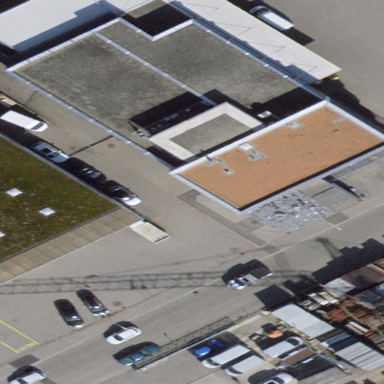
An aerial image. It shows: Industrial building.